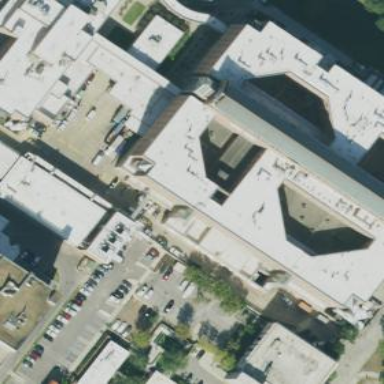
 serving as amenity and providing healthcare services."